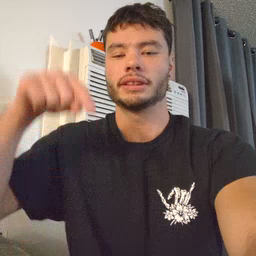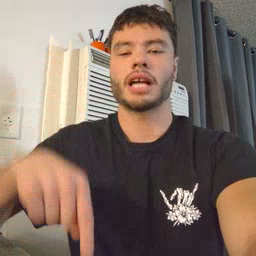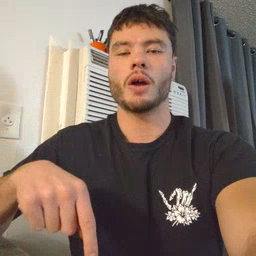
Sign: down